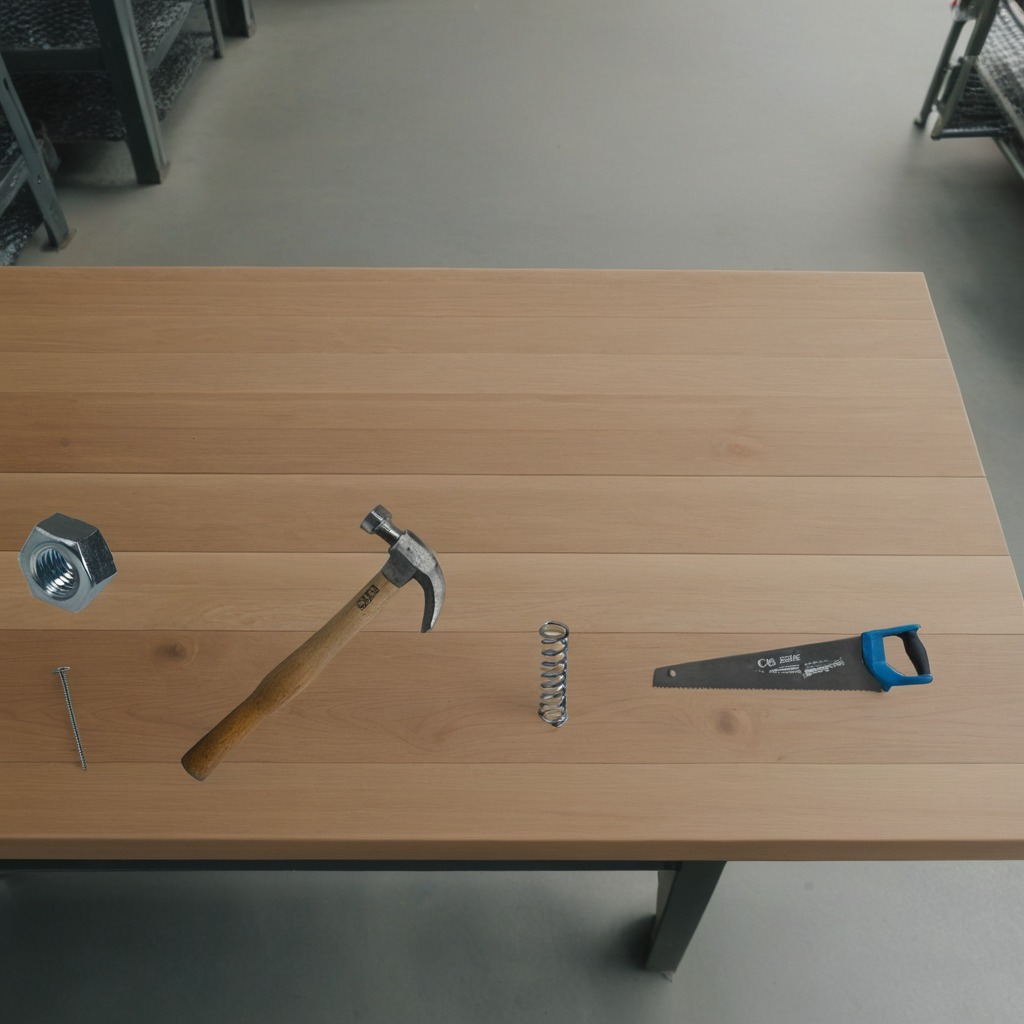
A hammer, an iron nail, a coiled metal spring, a handheld metal saw, and a metal nut are lying on a workbench inside a coastal fishing gear workshop.